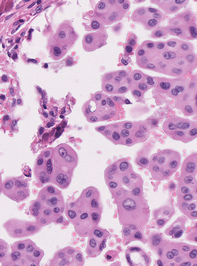
Tumor epithelial tissue: yes
Tumor-associated stroma tissue: yes
Normal tissue: no